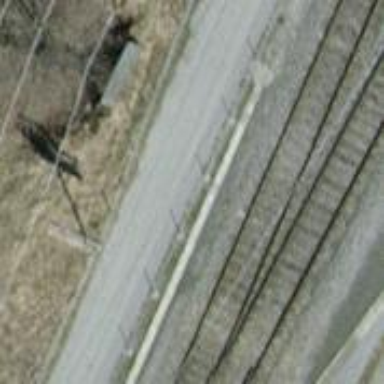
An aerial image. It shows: Electrified contact line.